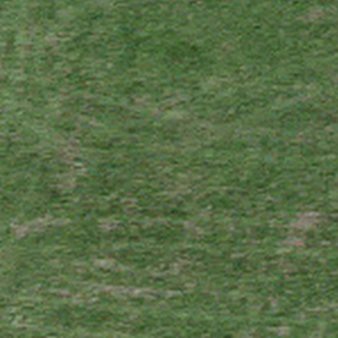
Label: other